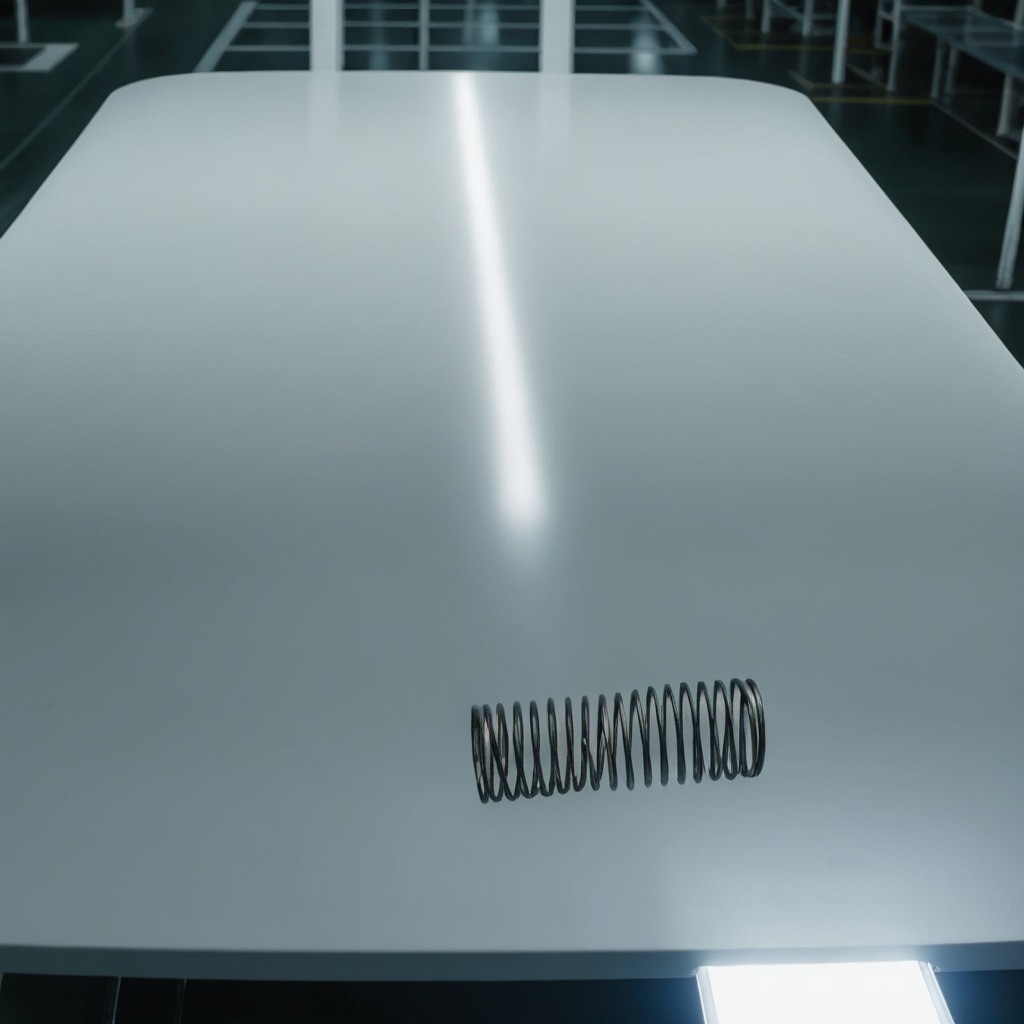
A coiled metal spring is lying on the table.